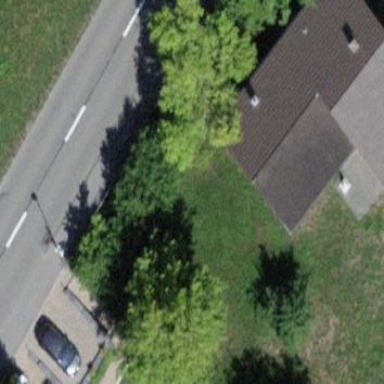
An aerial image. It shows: Detached building.